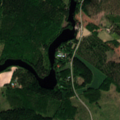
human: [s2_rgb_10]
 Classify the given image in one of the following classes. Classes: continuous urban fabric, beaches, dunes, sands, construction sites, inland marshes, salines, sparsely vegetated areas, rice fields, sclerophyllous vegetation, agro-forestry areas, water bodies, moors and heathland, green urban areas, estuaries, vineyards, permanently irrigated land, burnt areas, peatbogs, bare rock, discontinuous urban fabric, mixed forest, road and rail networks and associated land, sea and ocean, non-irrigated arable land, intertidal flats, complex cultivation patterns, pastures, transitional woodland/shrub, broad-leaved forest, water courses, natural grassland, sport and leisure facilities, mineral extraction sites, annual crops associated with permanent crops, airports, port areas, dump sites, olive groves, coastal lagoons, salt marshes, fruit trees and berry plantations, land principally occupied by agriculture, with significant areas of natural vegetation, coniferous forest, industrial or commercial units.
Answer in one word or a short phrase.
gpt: coniferous forest, mixed forest, transitional woodland/shrub